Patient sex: F
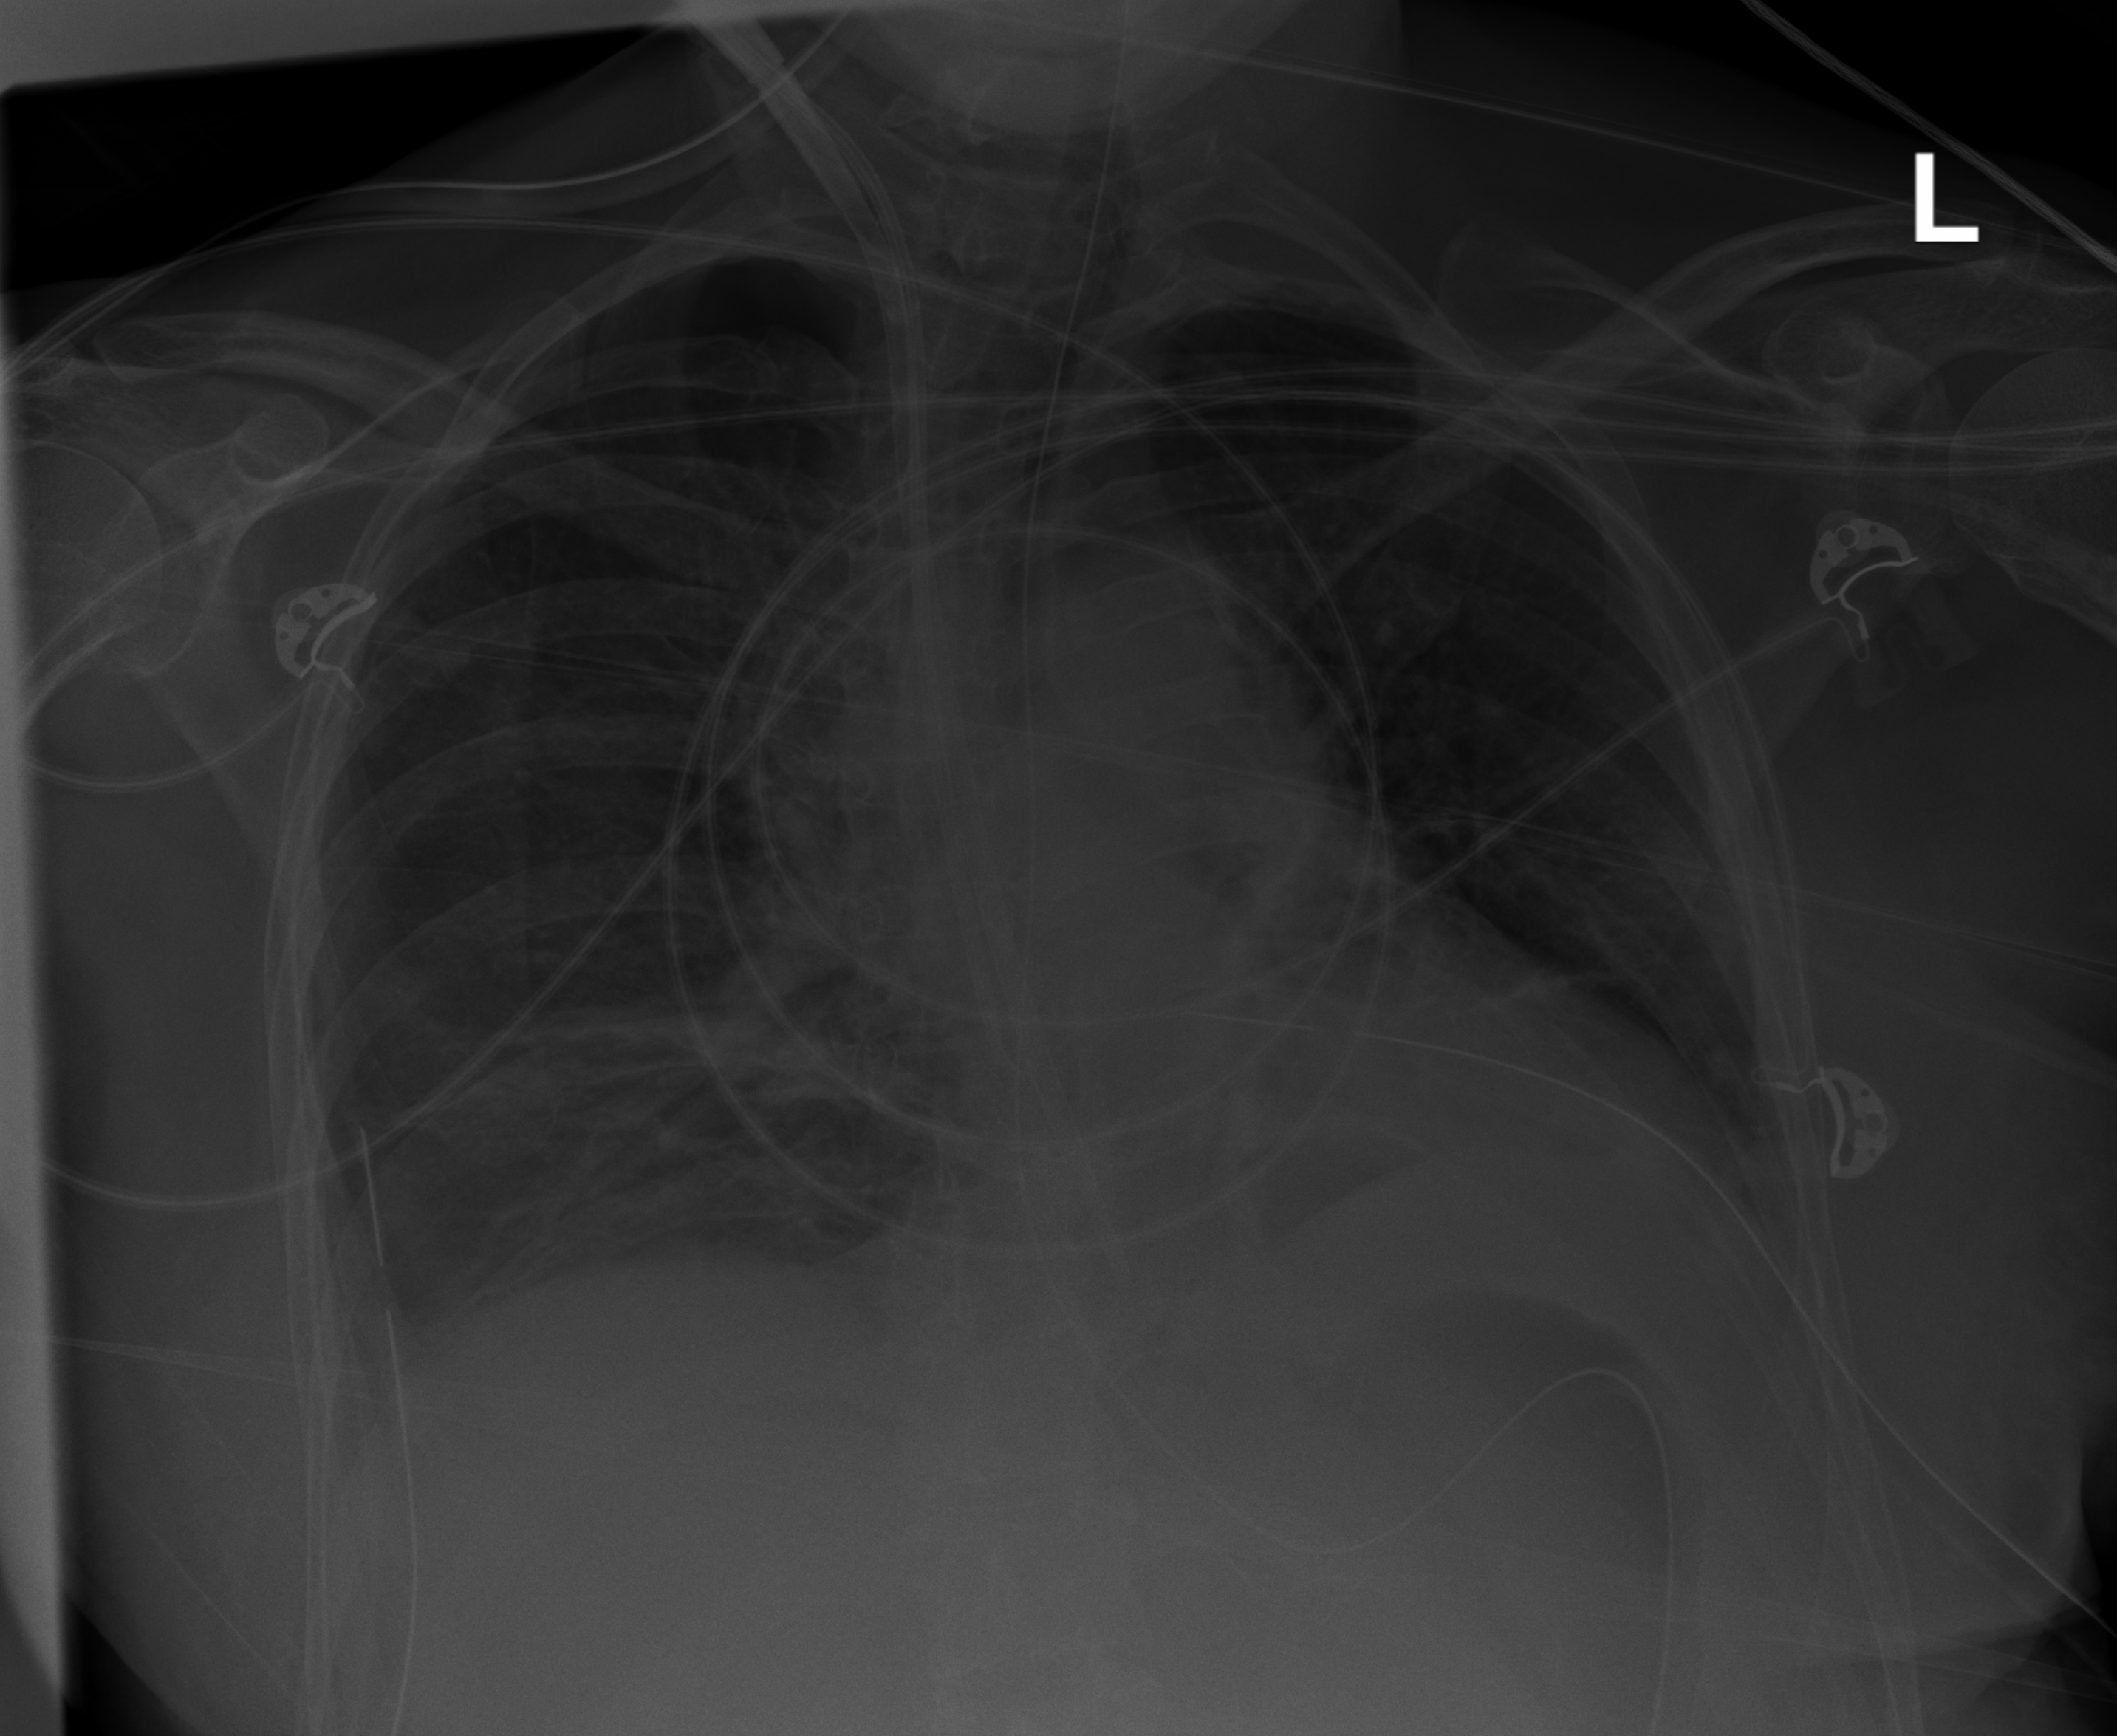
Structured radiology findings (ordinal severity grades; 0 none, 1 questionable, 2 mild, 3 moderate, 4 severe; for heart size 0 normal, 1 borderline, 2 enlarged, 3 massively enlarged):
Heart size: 1
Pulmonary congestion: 0
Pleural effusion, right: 1
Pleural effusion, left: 2
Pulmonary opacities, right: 2
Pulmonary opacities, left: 2
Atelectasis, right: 2
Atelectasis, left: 2